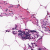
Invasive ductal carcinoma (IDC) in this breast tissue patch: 0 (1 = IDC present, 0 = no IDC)